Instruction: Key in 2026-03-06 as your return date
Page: home
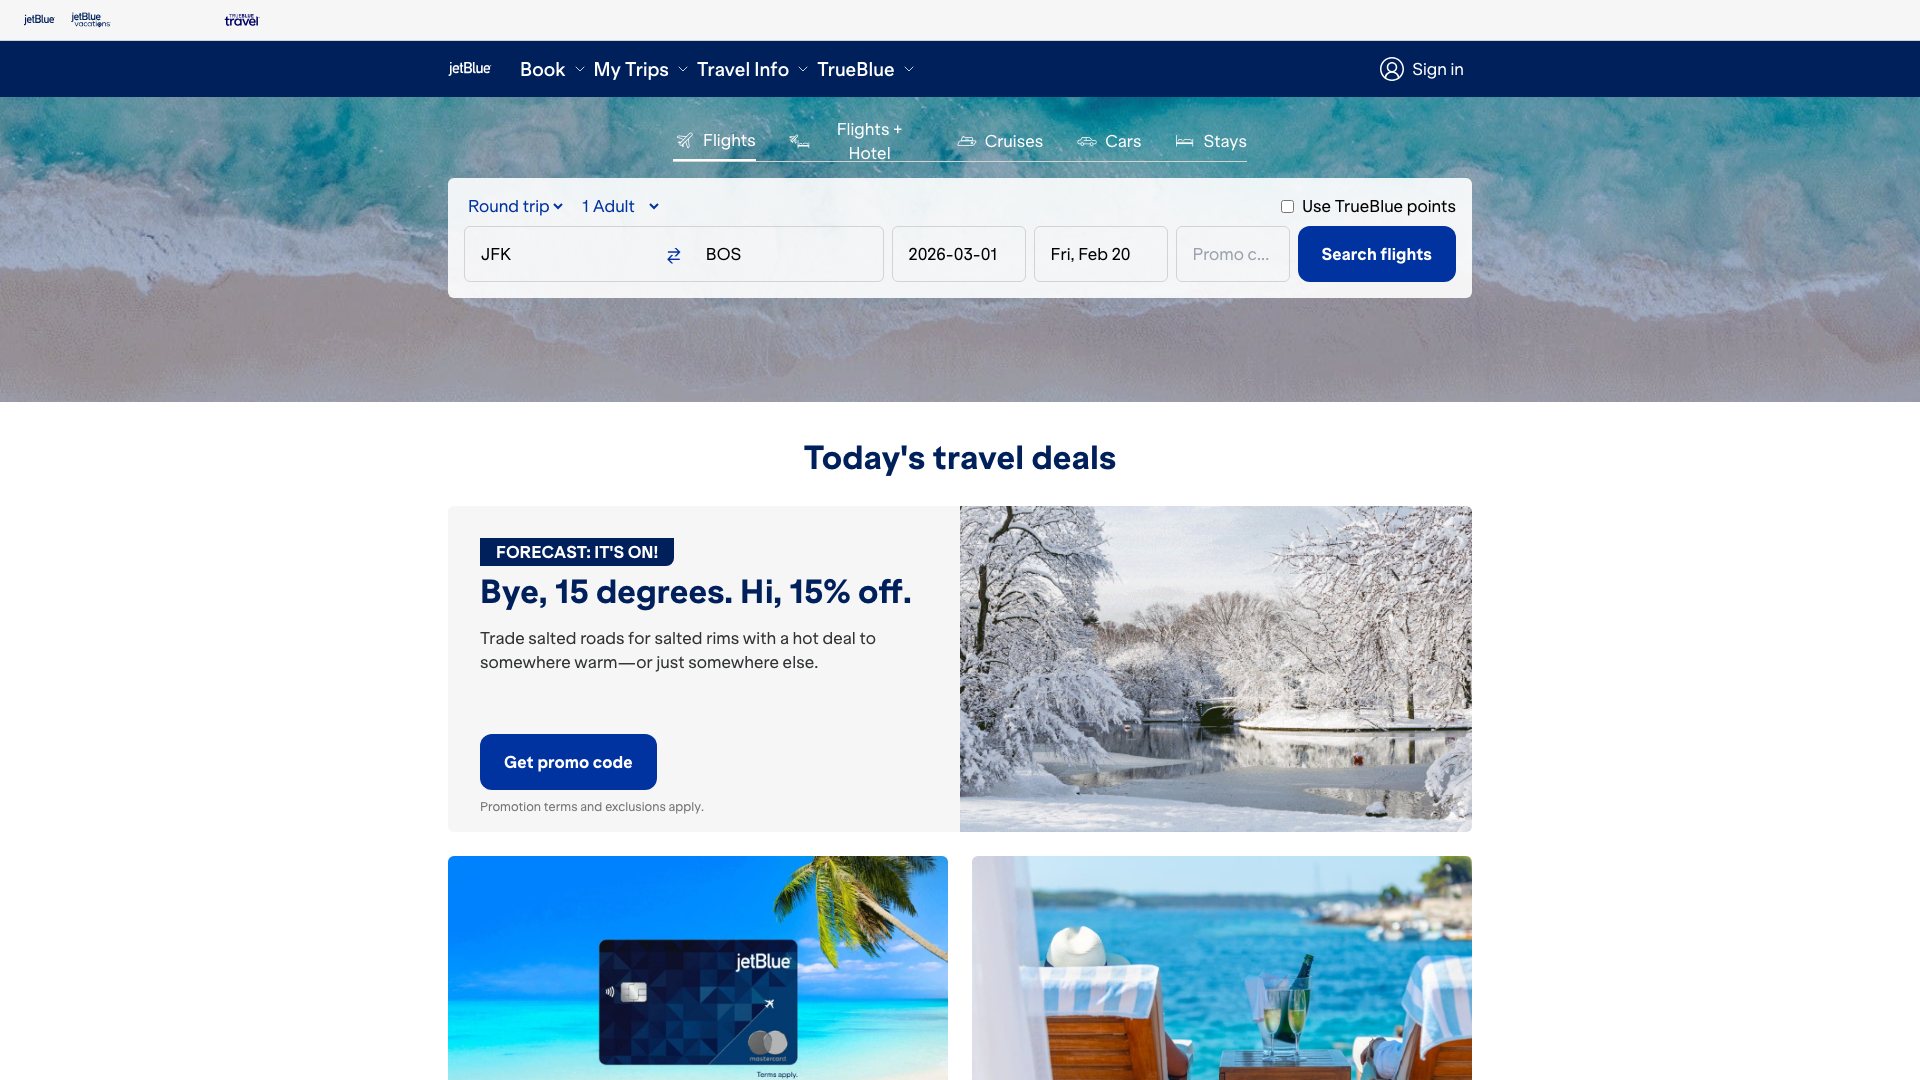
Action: type